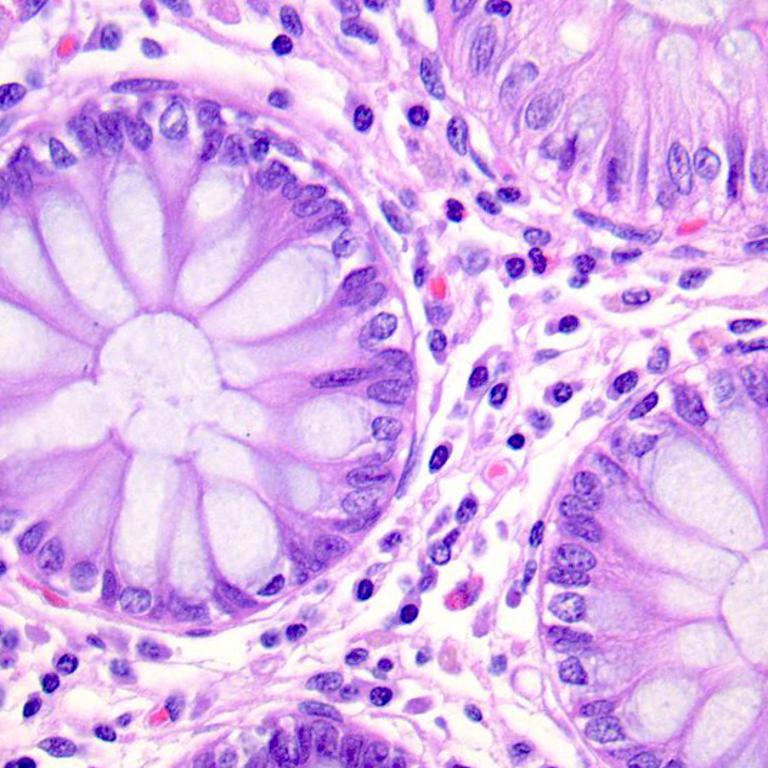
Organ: colon
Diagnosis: benign